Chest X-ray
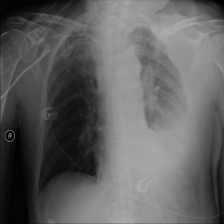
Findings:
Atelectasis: negative
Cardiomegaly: negative
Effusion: negative
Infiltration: negative
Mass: negative
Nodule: negative
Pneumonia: negative
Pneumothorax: negative
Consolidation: negative
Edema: negative
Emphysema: negative
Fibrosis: negative
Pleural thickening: negative
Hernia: negative